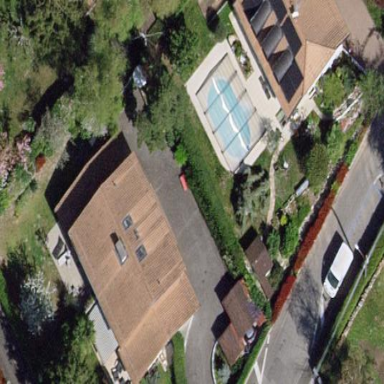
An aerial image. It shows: Semi-detached house with gabled roof.